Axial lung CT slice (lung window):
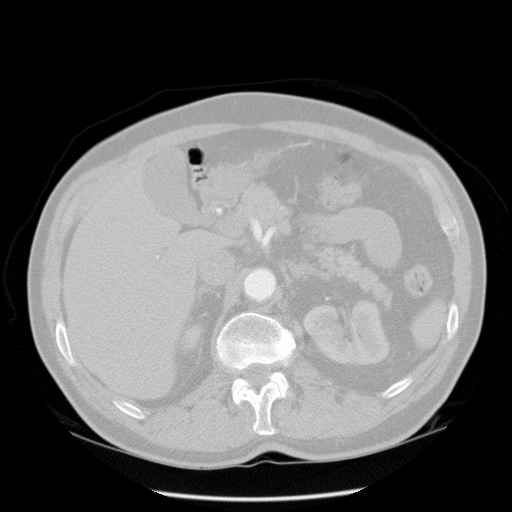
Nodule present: no